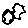
Label: hexagon